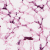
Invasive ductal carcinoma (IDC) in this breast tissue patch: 0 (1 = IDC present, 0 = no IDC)